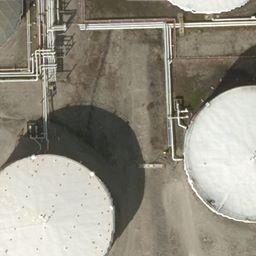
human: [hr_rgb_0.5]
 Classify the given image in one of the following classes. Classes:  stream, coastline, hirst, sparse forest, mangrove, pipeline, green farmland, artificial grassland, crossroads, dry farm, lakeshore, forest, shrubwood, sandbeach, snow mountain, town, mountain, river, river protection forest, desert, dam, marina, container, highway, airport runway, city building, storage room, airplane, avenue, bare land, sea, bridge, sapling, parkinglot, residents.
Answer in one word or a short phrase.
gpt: storage room